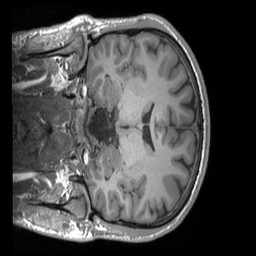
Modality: T1w
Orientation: coronal
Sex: male
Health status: ill
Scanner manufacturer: siemens
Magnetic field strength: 3 T
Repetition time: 1.66 s
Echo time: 0.00254 s